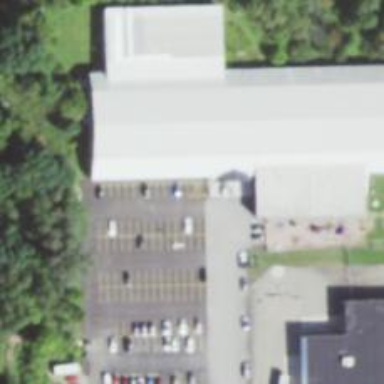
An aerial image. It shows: Parking space.